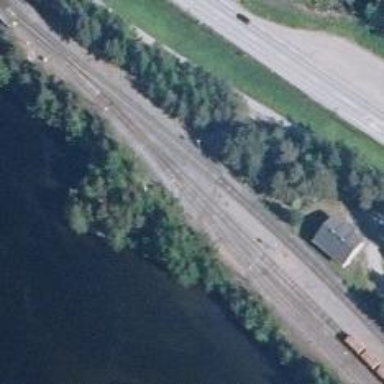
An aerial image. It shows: Wedge is used for the railway derail.